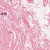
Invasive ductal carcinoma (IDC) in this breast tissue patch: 0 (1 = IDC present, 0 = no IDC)